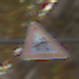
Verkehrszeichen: KinderRechts
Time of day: MorningAfternoon
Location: Outdoor (Suburban)
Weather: PartlyCloudy
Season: NotSpecified
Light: Natural